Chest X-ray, AP view. Patient: 58 years old, sex M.
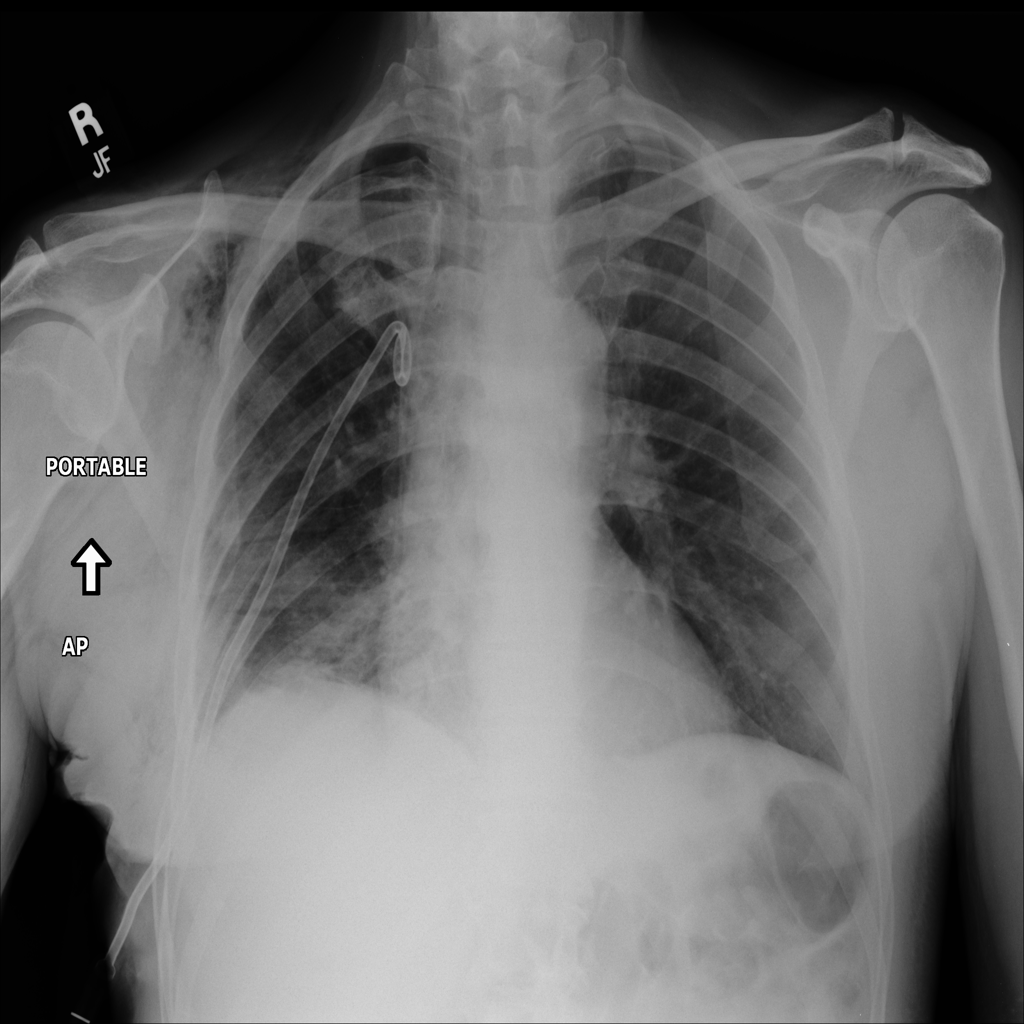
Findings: Pneumothorax